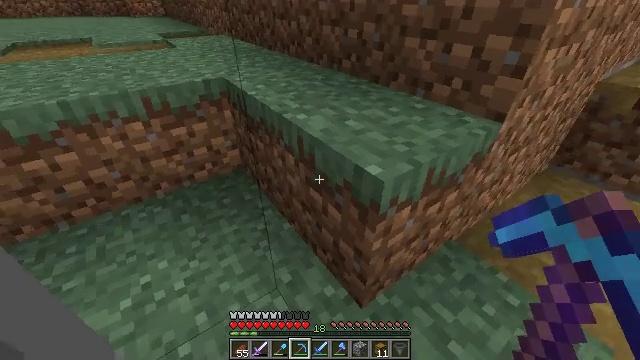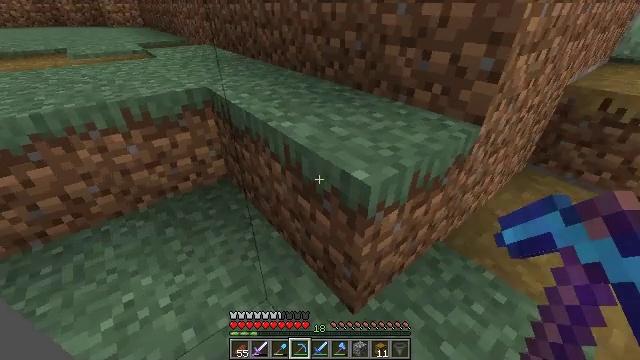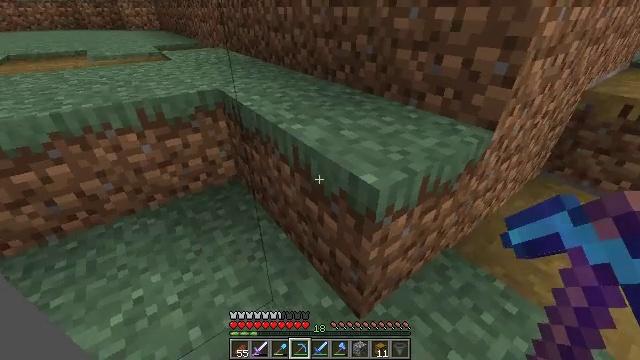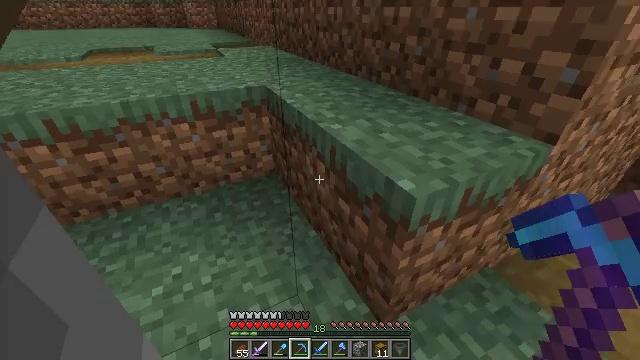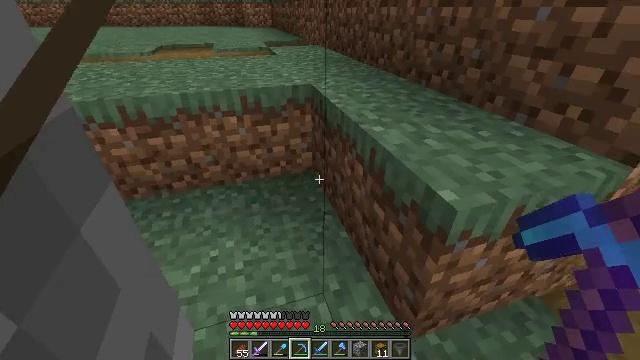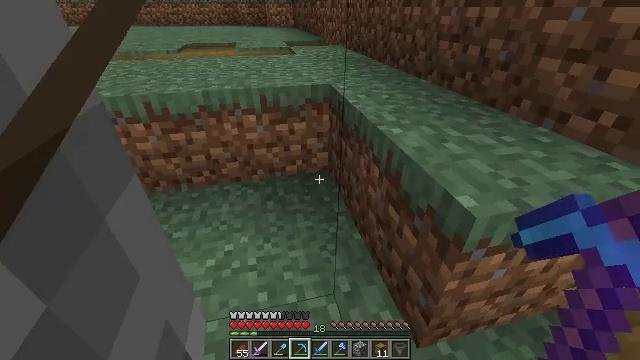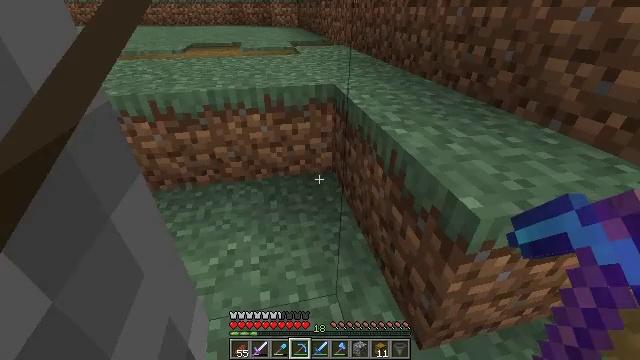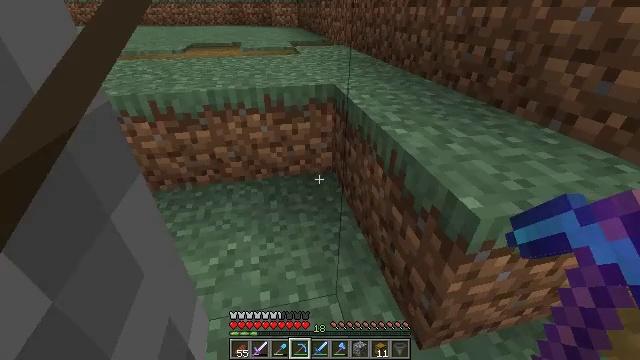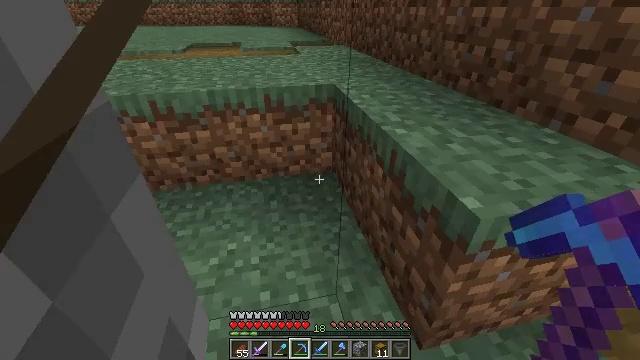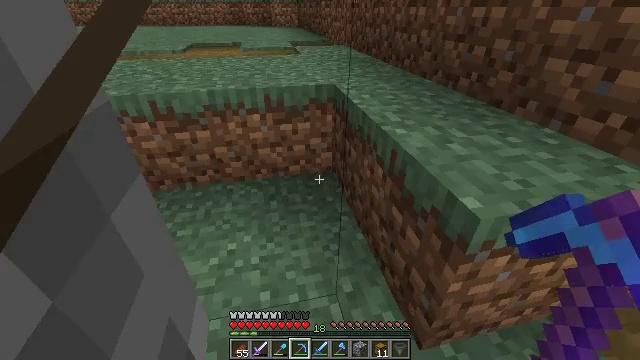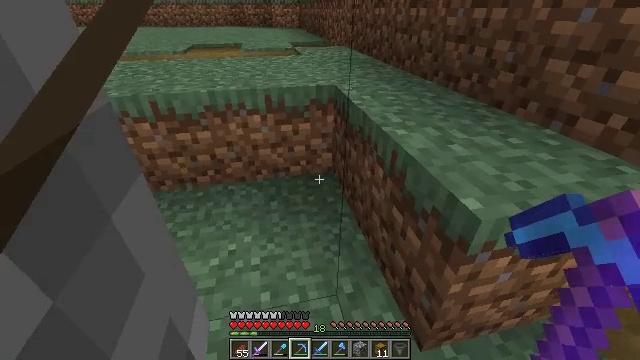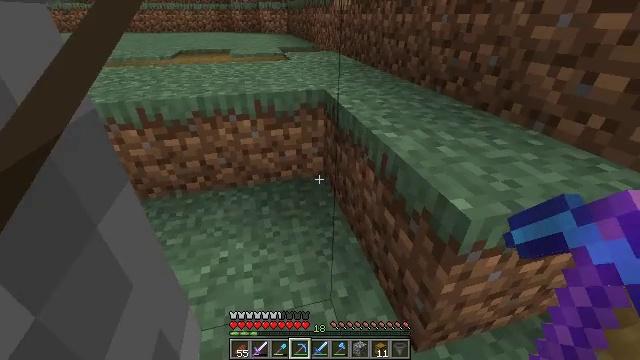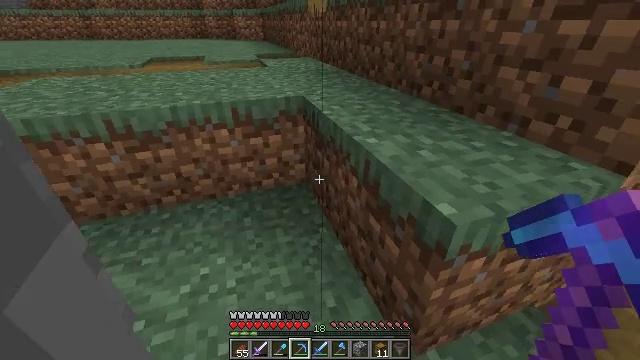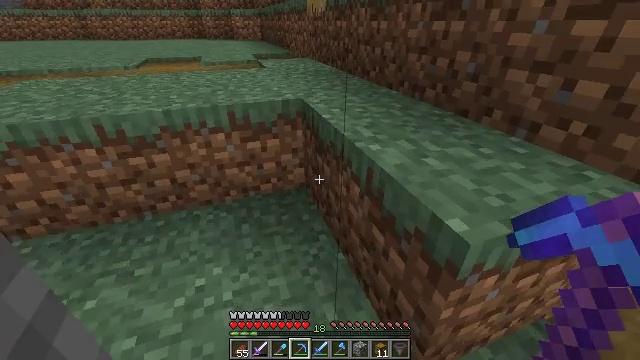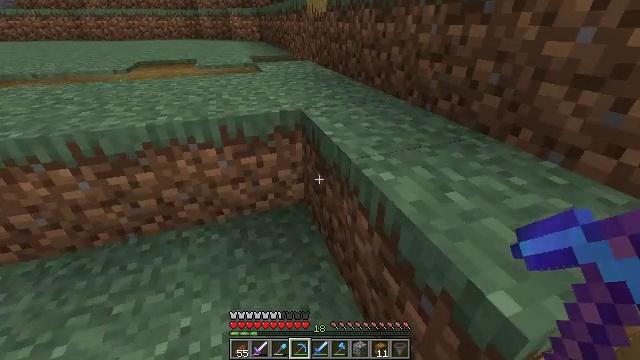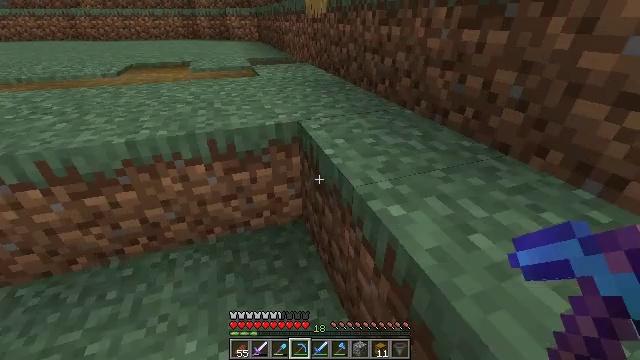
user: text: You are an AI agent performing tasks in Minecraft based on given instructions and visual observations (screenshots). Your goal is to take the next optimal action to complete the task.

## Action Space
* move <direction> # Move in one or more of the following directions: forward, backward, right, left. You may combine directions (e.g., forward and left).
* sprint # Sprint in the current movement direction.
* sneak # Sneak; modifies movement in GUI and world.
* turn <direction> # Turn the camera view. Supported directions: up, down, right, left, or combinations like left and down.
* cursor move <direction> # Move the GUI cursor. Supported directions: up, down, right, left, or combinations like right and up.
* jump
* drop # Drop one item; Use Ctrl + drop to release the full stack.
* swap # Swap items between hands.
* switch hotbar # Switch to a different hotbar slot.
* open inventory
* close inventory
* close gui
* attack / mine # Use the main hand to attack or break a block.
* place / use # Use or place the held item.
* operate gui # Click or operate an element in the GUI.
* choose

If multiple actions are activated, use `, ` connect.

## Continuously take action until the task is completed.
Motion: motion action
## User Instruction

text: Attack the lever to remove it.
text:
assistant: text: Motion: turn right and up
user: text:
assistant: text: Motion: turn left
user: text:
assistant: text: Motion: turn left
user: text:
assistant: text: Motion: turn left
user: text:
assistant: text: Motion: turn left
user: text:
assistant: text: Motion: no_op
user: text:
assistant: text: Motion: no_op
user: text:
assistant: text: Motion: no_op
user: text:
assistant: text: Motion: no_op
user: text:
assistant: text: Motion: no_op
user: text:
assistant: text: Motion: turn right
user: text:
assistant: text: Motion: move forward, turn right and up
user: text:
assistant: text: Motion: move forward
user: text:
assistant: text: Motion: move forward
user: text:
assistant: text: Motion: move forward
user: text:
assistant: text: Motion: move forward
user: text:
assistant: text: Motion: move forward, jump
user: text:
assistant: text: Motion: move forward, jump
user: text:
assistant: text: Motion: move forward, jump
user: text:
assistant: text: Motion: move forward, jump
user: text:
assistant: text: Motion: move forward, jump
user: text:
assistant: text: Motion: move forward, turn left
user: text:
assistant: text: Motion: move forward, turn left
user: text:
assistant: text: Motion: turn left and up
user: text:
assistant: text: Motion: turn left and up
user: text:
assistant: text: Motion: turn left
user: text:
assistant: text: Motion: turn left and up
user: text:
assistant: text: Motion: turn left and up
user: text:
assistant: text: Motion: turn left and up
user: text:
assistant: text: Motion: turn left and up